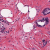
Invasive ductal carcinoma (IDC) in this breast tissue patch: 0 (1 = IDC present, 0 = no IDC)